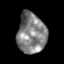
Tissue: skin
Cell type: Epithelial cells
Senescence score: 0.2576
Nuclear area (px): 1134
Mean DAPI intensity: 129.994